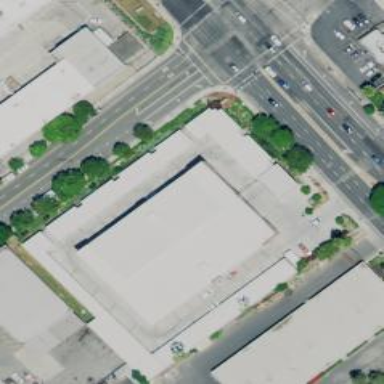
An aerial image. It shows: Storage rental shop.